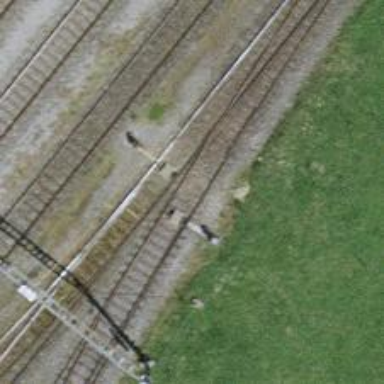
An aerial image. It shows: Railway switch.